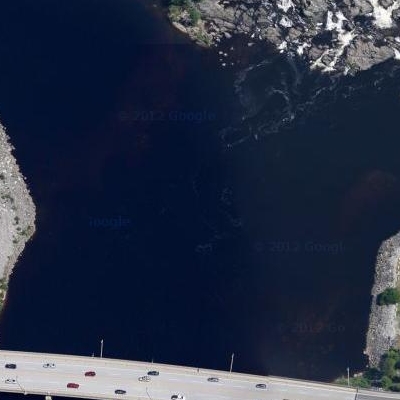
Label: dRiverLake